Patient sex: F
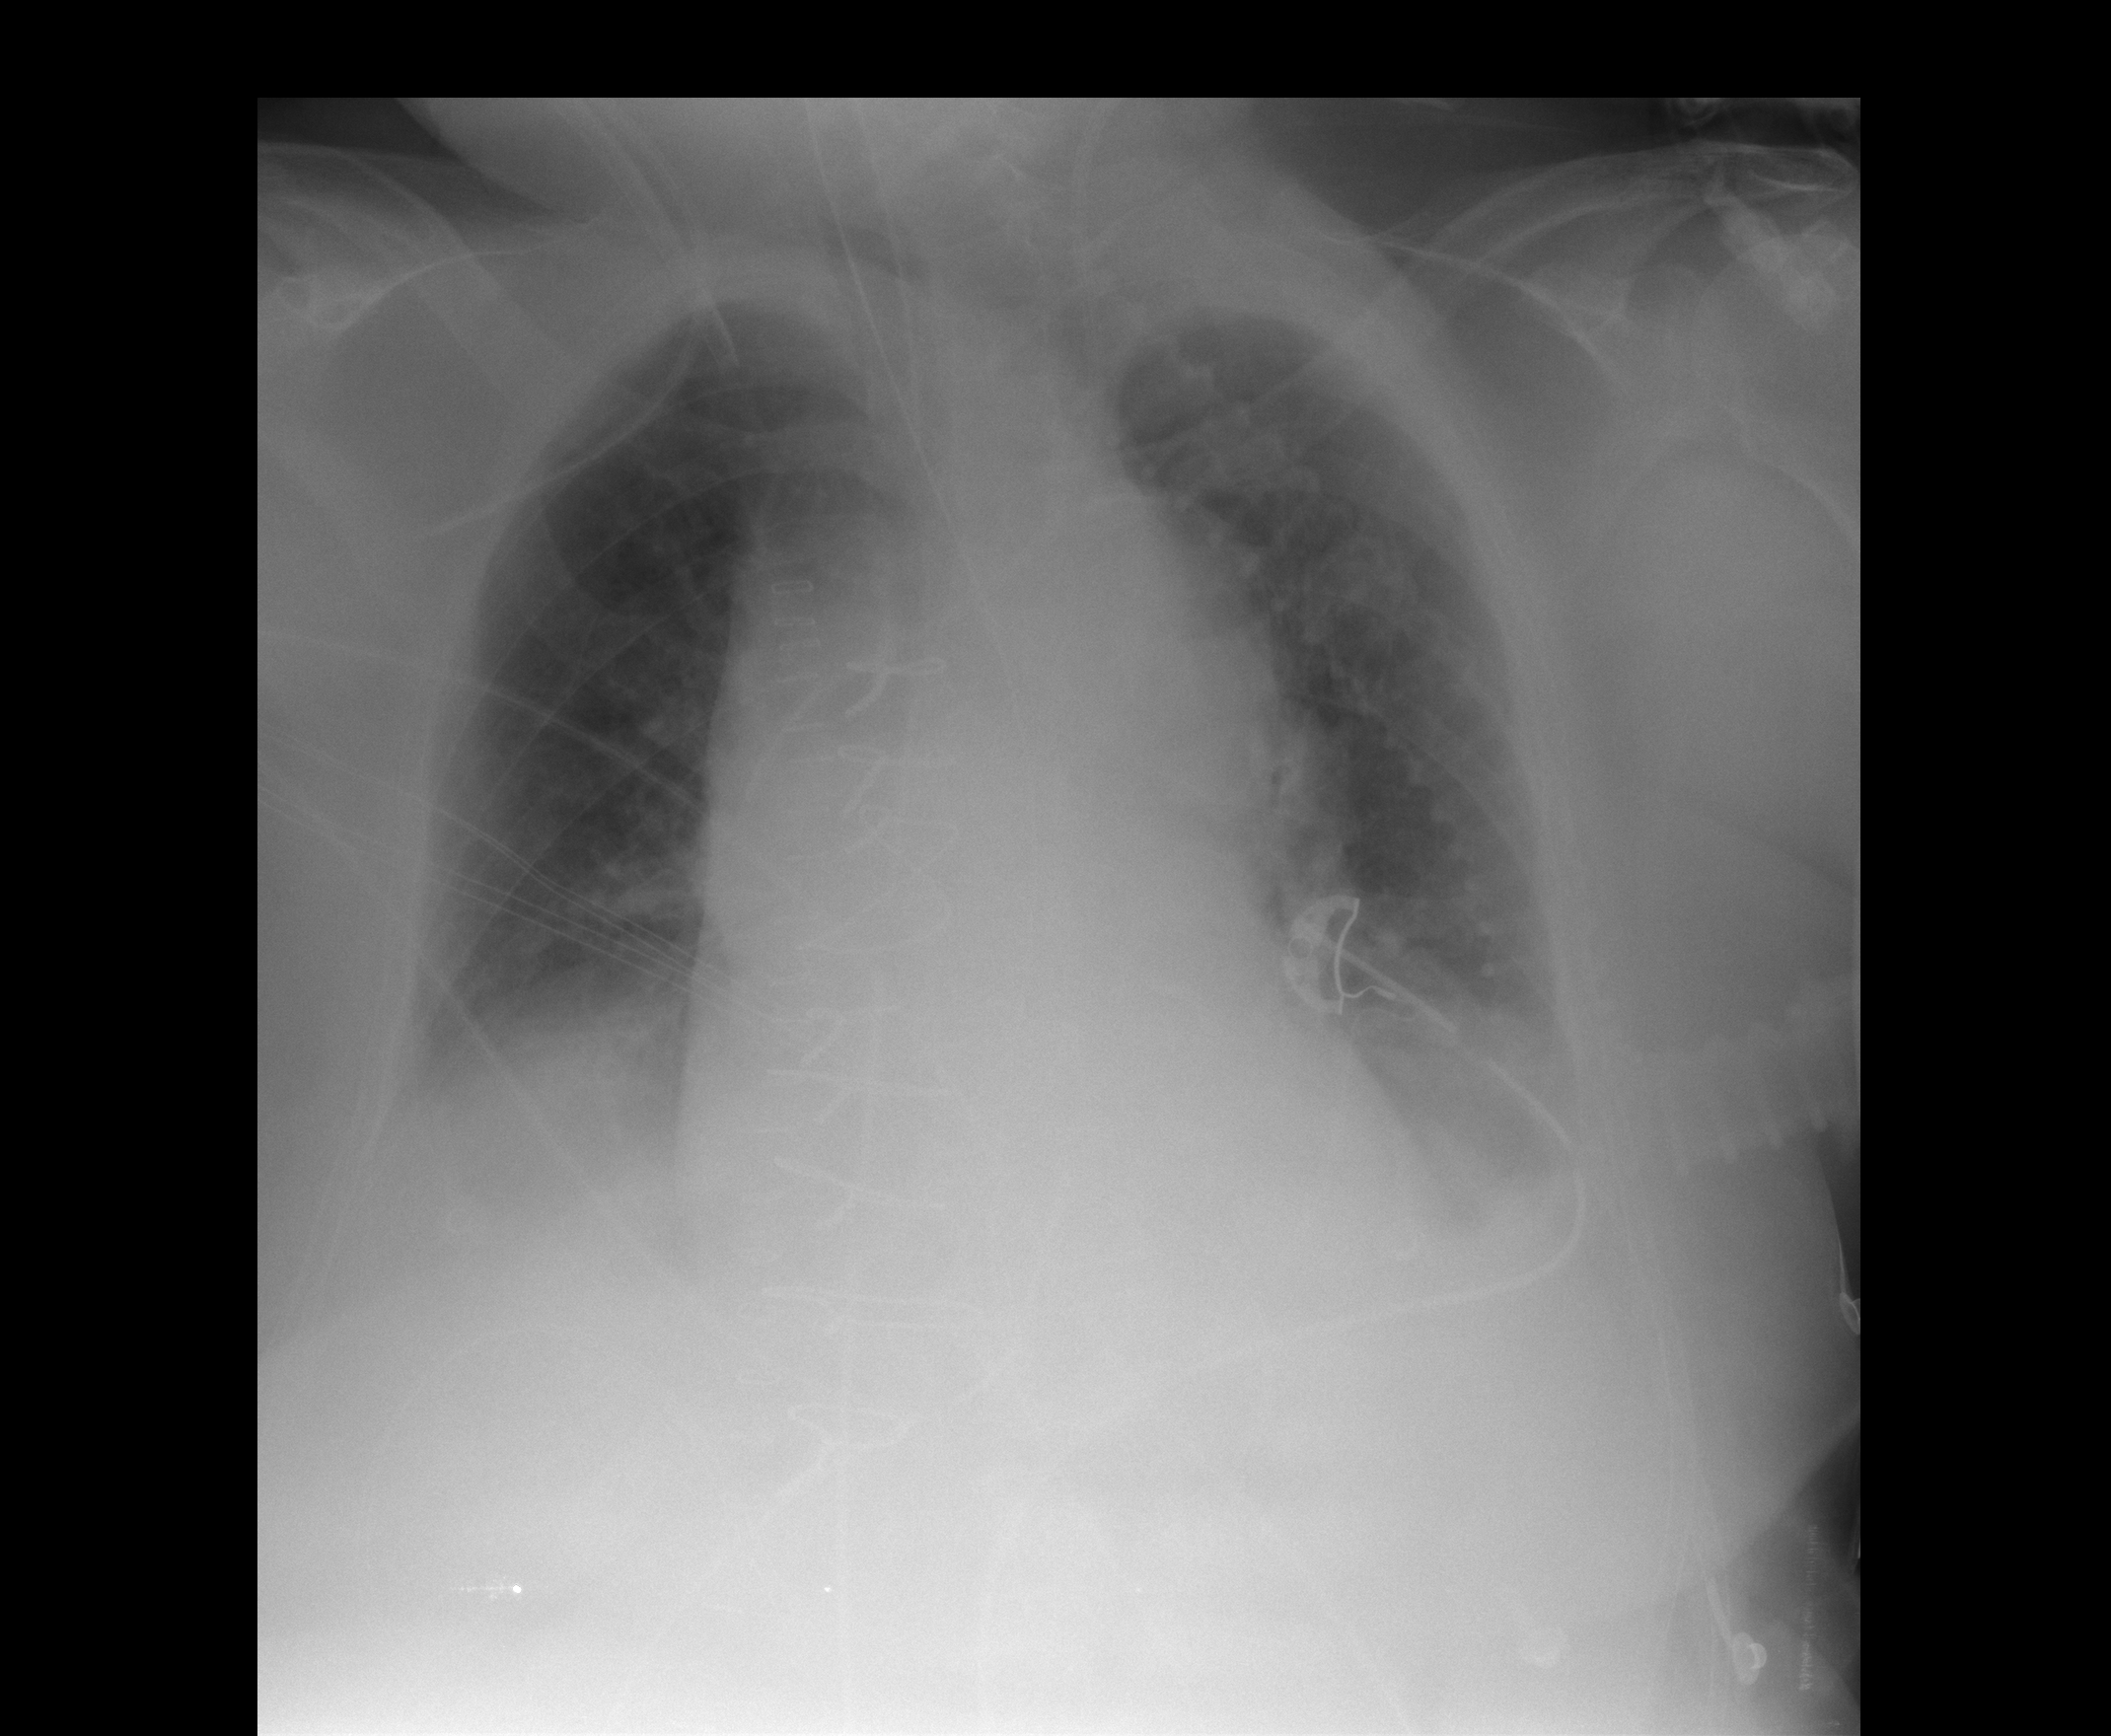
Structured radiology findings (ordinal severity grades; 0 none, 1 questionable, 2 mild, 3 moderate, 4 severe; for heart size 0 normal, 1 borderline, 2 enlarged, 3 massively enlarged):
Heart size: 2
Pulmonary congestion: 0
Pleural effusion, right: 2
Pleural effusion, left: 2
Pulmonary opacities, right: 0
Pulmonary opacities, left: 0
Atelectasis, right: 2
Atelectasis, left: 2